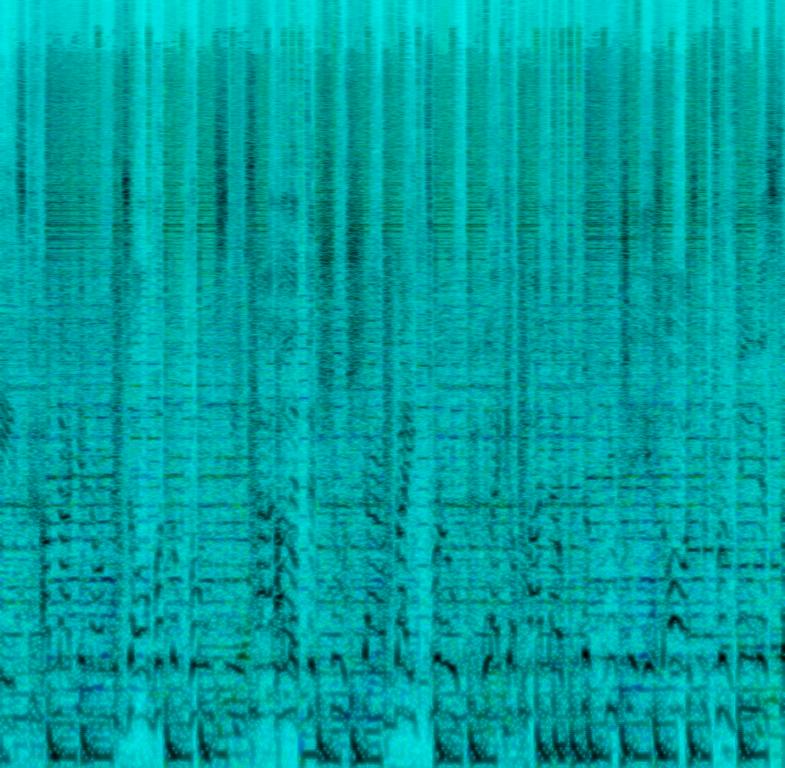
The Low Quality Hip Hop song features a dry, flat male vocal rapping over punchy kick layered with shimmering open hats, punchy kick, simple hi hats, claps, syncopated snare hits, wide arpeggiated synth melody and stuttering synth chords. It sounds energetic and kind of unnatural, since the vocal is so detached from the instrumental due to the bad mixing of the song.